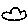
Label: cloud